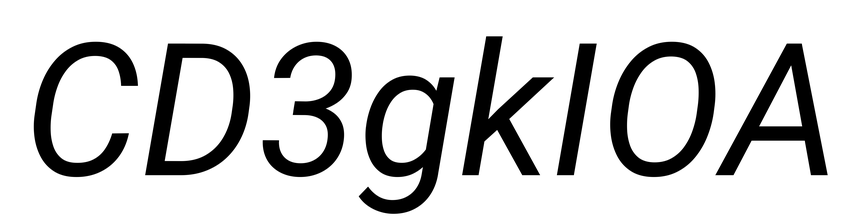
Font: Roboto-Italic_Italic